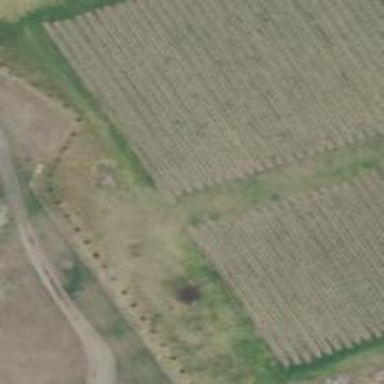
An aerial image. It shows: Agricultural area marked by row of trees.